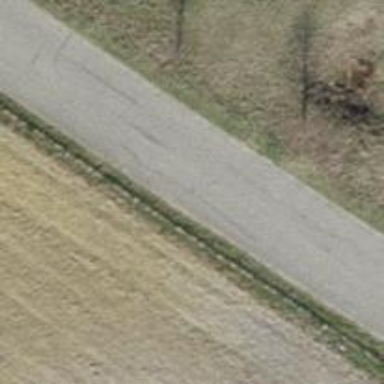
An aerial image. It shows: Unclassified road with asphalt surface.